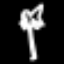
Label: palm tree